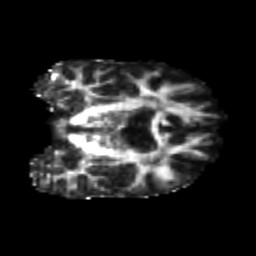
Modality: FA
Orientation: coronal
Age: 21
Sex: male
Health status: healthy
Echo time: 0.074 s